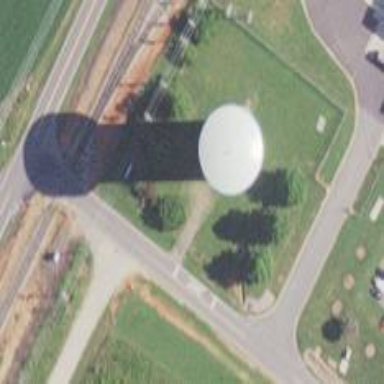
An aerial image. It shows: Water tower that is man-made.